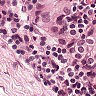
Metastatic tissue present: yes